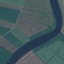
Land use / land cover: River